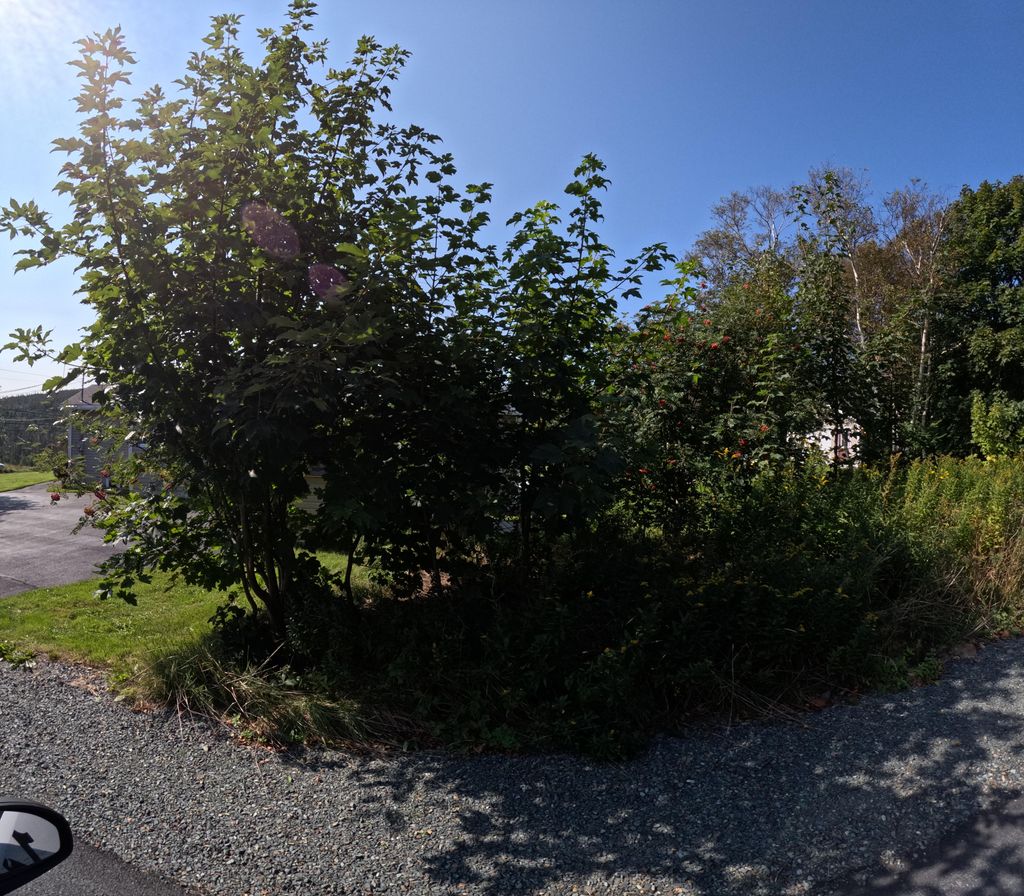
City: st_johns